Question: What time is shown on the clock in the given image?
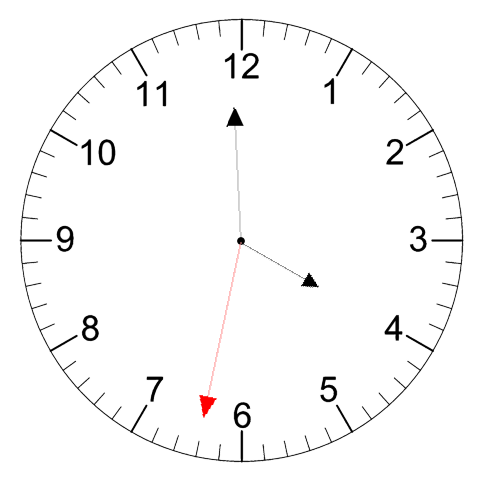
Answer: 03:59:32